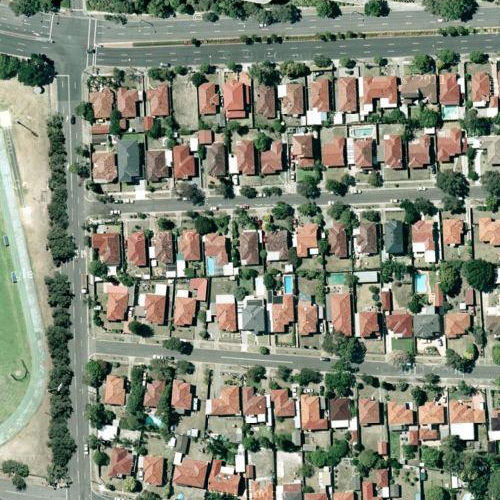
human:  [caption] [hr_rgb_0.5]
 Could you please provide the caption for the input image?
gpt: Many houses arranged in lines with some wide roads surrounded .

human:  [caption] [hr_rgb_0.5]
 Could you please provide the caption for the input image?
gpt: There are many houses arranged in lines with some wide roads surrounded .

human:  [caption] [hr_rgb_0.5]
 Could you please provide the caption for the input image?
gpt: A residential area with many houses arranged in lines and some wide roads surrounded .

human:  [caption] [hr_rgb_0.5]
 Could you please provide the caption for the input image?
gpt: A residential area with many houses of different colors of roofs and surrounded by some roads .

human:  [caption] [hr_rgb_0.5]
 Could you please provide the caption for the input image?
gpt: Many houses of different colours of roofs surrounded by some roads .